Question: I'm currently writing Regular-Expressions for a Sublime Text - Syntaxdefinition. Sublime has the same format as TextMate, if anyone is familiar with it.
This is the Syntax, which should define strings (in quotes) and escape-Sequences within:
'''
- match: ("((?:(\.)|[^"\])*)")
captures:
'1': {name: punctuation.definition.string.fave}
'2': {name: string.quotes.fave}
'3': {name: escape.fave}
'''
I want 3 different colors/scopes for the quotes, the string, and all escape-sequences within this String.
This is my output:

As you can see, the regex only matches the last escape-Sequence, and ignores all others.
What is the Problem?
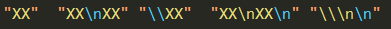
Answer: This is a prime example for using the 'begin' and 'end' syntax with the repository. Try using this
'''
patterns:
- begin: "
end: "
beginCaptures:
'0': { name: string.quotes.fave }
endCaptures:
'0': { name: string.quotes.fave }
contentName: punctuation.definition.string.fave
patterns:
- include: '#escaped_char'
'''
With the repository
'''
repository:
escaped_char:
match: '\.'
name: escape.fave
'''
Tried to replicate your color theme. With the above, I got this:

Sorry for reviving a zombie post.